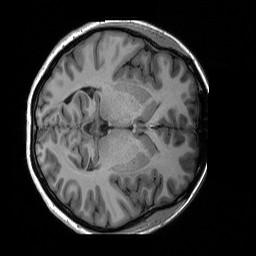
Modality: T1w
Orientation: axial
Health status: ill
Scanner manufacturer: siemens
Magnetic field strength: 3 T
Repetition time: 2.3 s
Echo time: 0.00226 s